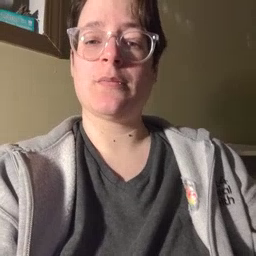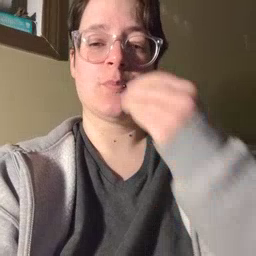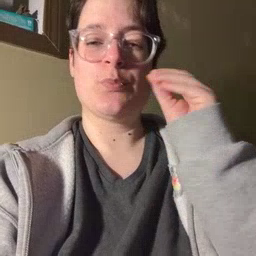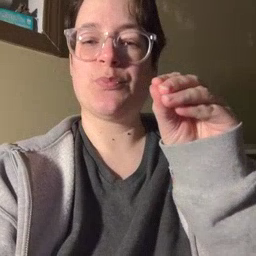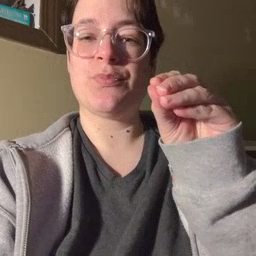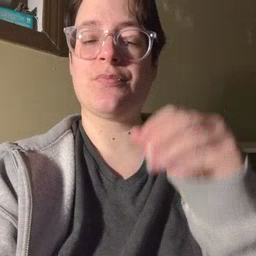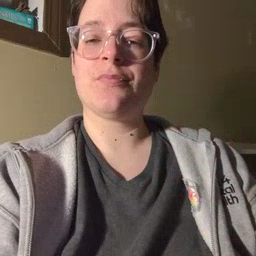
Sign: kiss